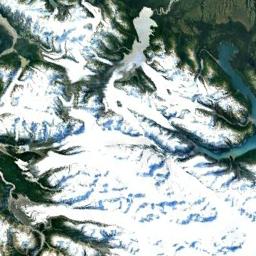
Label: snowberg